Field crop: maize
Growth stage: 1
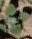
Species: chenopodium